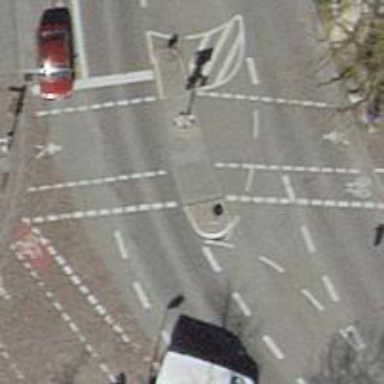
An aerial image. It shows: Crossing with traffic signals and pedestrian island.